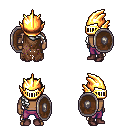
a pixel art fantasy rpg character, male body template, human, dark skin, brown tattered cape, magenta pants, white right-swept hairstyle, gold helm, maroon shoes, shield, four views (front, back, left, right), 2x2 character sprite sheet, small pixel art, hard edges, no anti-aliasing